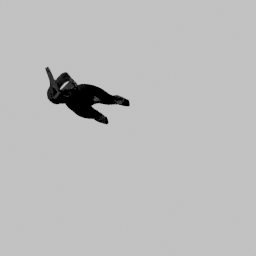
Label: people